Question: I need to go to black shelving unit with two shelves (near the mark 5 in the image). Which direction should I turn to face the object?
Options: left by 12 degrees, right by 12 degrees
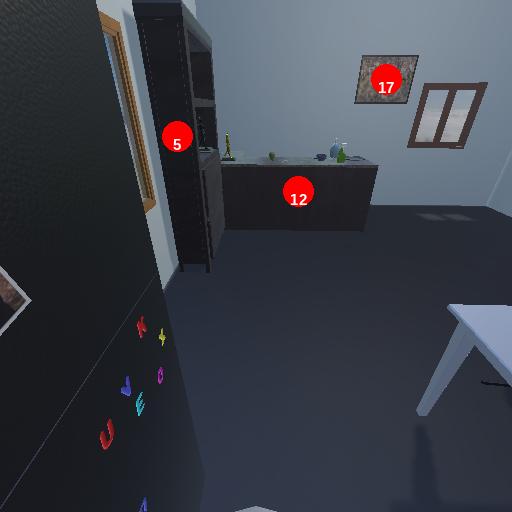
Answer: left by 12 degrees